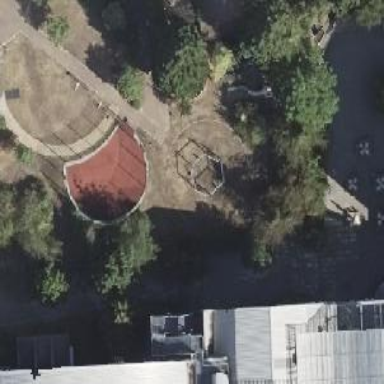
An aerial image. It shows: Playground area for leisure land.